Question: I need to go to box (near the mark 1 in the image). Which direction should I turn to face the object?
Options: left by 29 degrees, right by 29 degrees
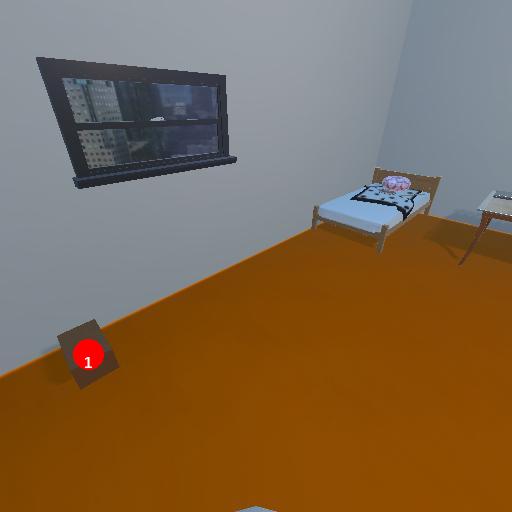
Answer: left by 29 degrees